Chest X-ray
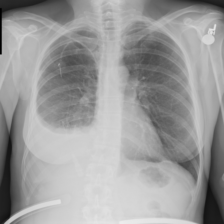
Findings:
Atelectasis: negative
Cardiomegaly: negative
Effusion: positive
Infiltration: negative
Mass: negative
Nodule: negative
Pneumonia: negative
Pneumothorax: negative
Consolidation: negative
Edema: negative
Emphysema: negative
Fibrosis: negative
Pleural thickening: negative
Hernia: negative